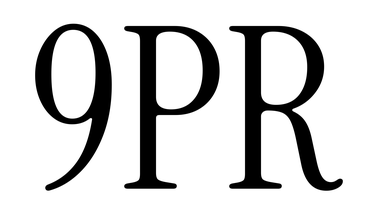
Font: InstrumentSerif-Regular